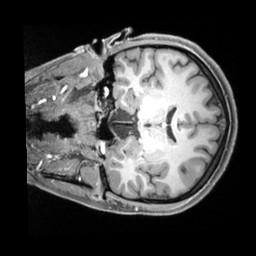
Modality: T1w
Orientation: coronal
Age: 22
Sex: female
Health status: ill
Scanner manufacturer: siemens
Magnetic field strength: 3 T
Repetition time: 2.2 s
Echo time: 0.00218 s